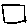
Label: square